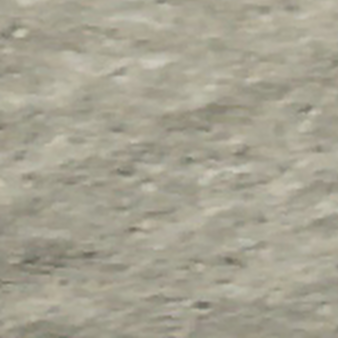
Label: other